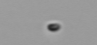
Label: nanoplankton_mix